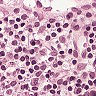
Metastatic tissue present: no